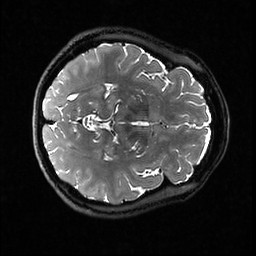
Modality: T2w
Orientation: axial
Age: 52
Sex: female
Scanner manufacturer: ge
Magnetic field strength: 3 T
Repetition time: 3.202 s
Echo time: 0.06582 s